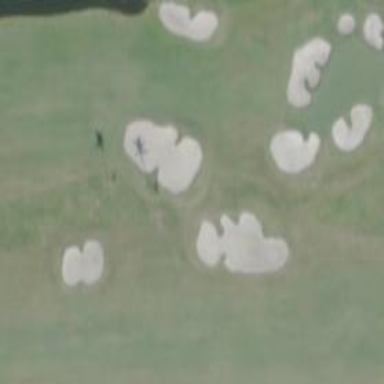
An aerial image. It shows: Golf fairway in the image.